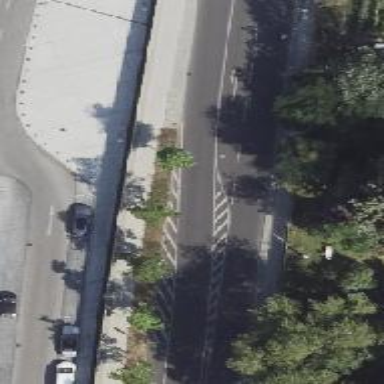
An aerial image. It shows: Unclassified asphalt road with separate sidewalks on both sides. Lane markings are present on the road.